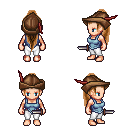
a pixel art fantasy rpg character, female body template, human, light skin, blue vest, white pants, brown extra-long topknot hairstyle, leather cap, dagger, four views (front, back, left, right), 2x2 character sprite sheet, small pixel art, hard edges, no anti-aliasing